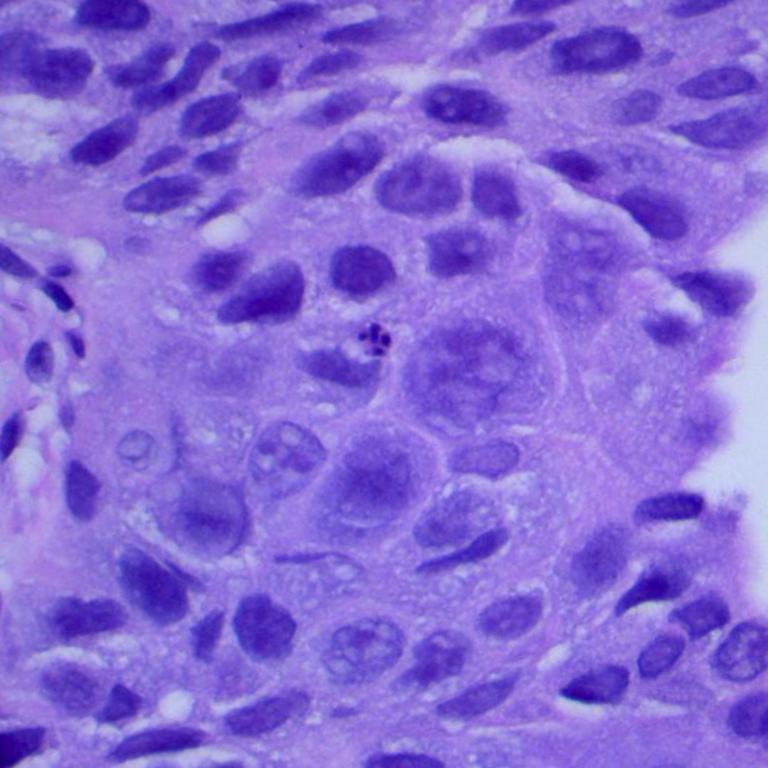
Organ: lung
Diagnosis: squamous carcinomas